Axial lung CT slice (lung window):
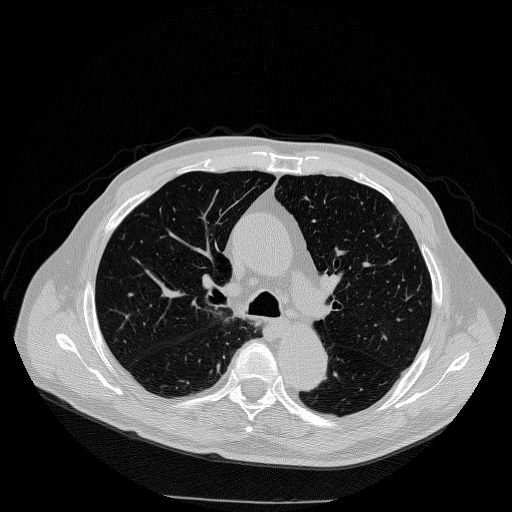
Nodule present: no